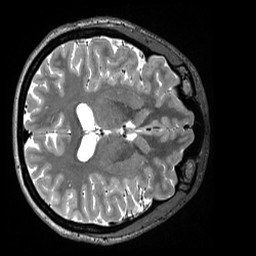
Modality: T2w
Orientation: axial
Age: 32
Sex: female
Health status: ill
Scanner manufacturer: siemens
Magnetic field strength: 3 T
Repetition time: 3.2 s
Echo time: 0.564 s